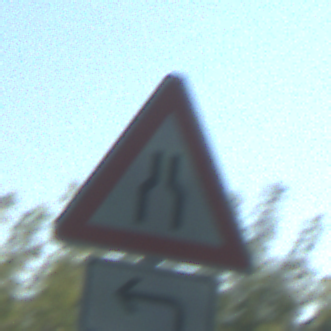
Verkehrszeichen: VerengteFahrbahn
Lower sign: RichtungsangabeDurchPfeile2
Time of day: MorningAfternoon
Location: Outdoor (Nature)
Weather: Clear
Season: NotSpecified
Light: Natural